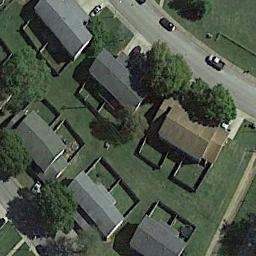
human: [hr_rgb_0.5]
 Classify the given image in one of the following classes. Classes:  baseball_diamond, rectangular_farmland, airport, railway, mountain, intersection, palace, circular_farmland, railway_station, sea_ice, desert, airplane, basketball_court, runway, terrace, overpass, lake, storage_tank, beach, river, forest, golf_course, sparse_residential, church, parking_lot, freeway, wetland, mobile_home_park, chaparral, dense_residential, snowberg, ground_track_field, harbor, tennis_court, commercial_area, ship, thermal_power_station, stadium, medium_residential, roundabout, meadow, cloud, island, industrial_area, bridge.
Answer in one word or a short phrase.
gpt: medium_residential